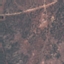
Land use / land cover class: PermanentCrop